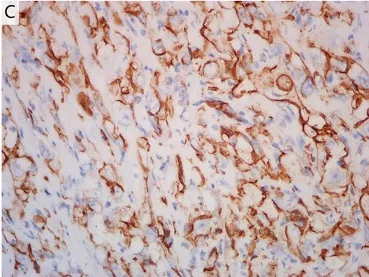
Immunohistochemistry showed positive reactivity for CD31.
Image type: pathology (immunostaining)